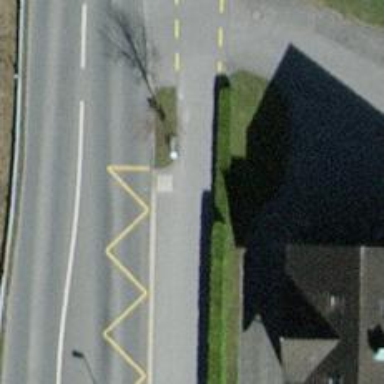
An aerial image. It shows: Bus stop with platform for public transport.